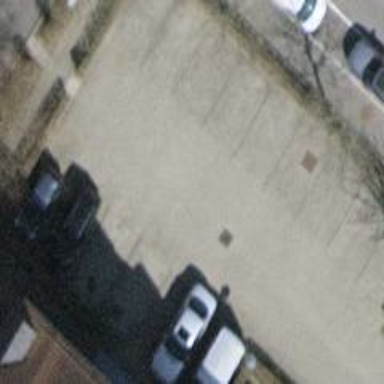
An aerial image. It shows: Parking area with surface.